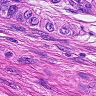
Metastatic tissue present: yes